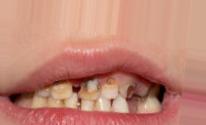
Condition: Caries